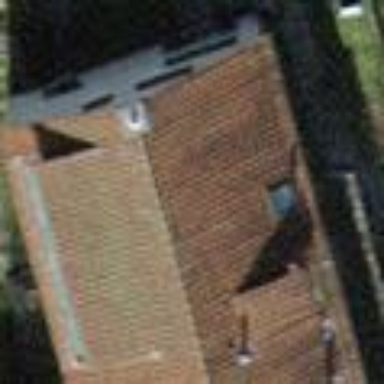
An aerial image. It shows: Building with tile roof.